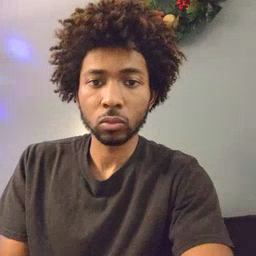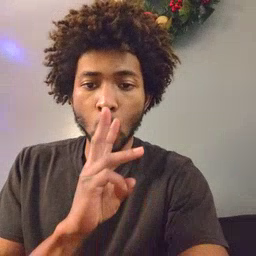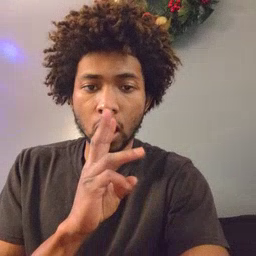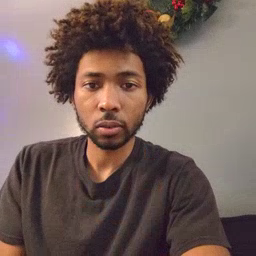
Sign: water